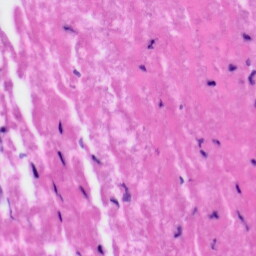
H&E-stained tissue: Tonsil